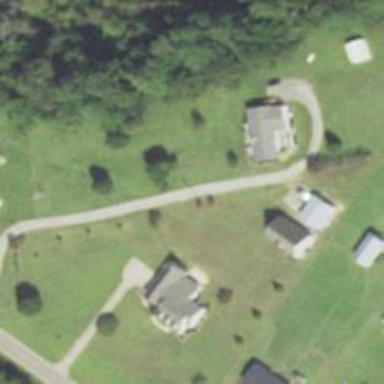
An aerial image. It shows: Driveway leading to service road.